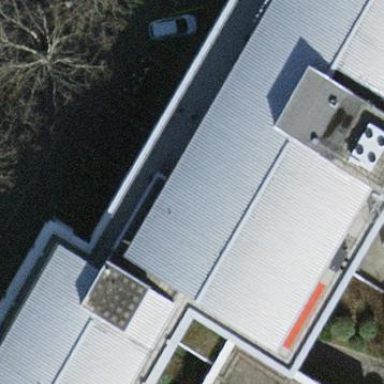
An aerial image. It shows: Commercial building.